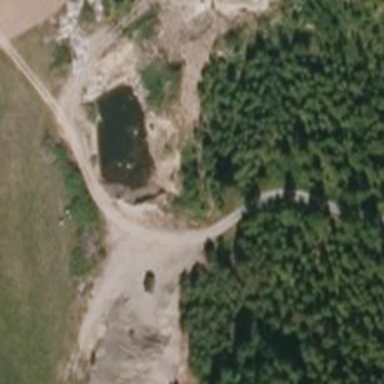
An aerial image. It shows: Quarry with gravel as the main resource.